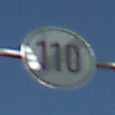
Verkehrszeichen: EndeGeschwindigkeit110
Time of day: MorningAfternoon
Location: Outdoor (Nature)
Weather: Clear
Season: NotSpecified
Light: Natural